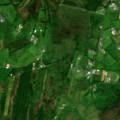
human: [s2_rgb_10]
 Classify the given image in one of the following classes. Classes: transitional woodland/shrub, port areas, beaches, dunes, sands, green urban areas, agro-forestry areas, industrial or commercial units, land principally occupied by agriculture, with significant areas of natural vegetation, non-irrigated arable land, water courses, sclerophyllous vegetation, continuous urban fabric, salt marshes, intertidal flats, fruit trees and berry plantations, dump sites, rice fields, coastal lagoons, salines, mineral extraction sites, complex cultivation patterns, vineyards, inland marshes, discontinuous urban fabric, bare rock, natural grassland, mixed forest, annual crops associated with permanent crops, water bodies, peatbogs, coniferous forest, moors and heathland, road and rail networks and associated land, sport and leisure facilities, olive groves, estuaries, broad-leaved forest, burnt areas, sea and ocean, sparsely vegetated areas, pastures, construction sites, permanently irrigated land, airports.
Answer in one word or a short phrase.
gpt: pastures, land principally occupied by agriculture, with significant areas of natural vegetation